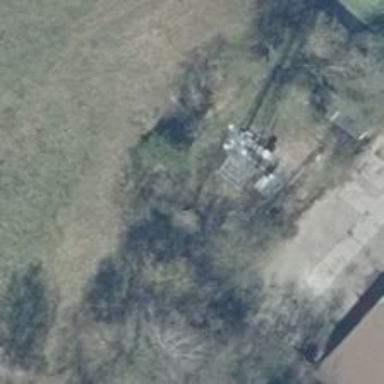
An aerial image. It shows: Mast tower used for communication.